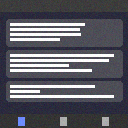
Screen state: on